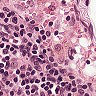
Metastatic tissue present: no